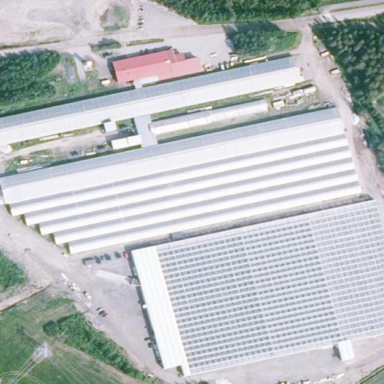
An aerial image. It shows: Area dedicated to greenhouse horticulture.